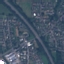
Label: Highway